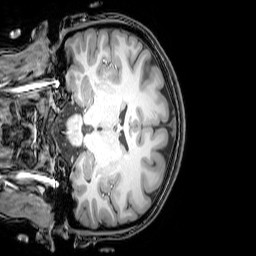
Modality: T1w
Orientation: coronal
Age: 23
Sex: female
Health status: healthy
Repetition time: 0.081 s
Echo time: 0.037 s